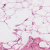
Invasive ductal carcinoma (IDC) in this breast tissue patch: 0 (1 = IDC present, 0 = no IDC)